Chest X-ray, PA view. Patient: 75 years old, sex M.
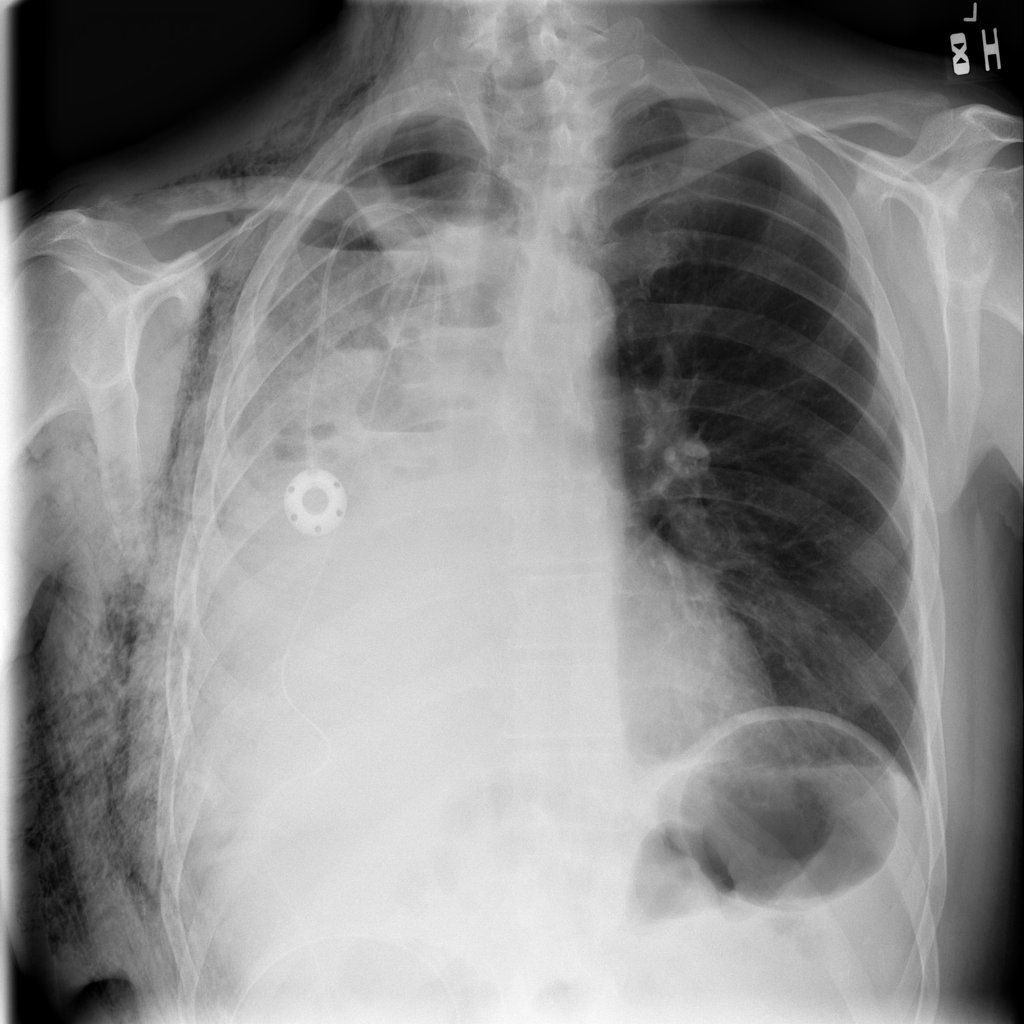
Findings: Effusion, Emphysema